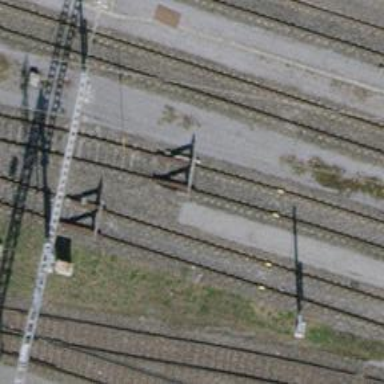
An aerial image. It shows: Railway buffer stop.